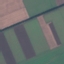
Land use / land cover: AnnualCrop